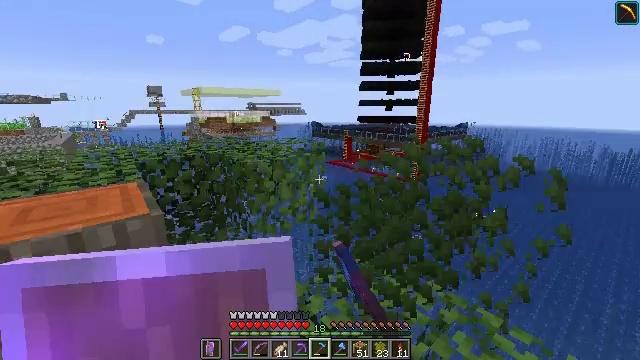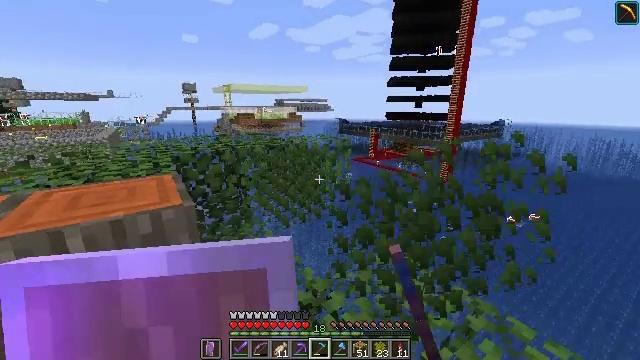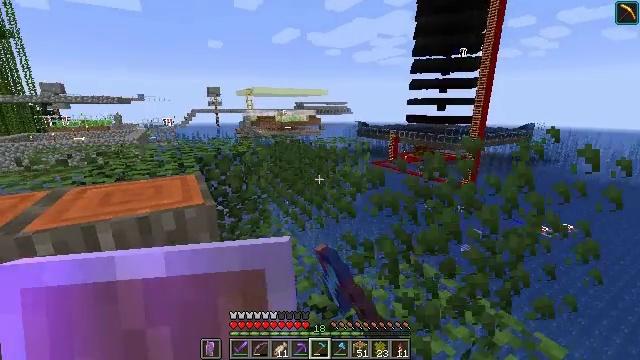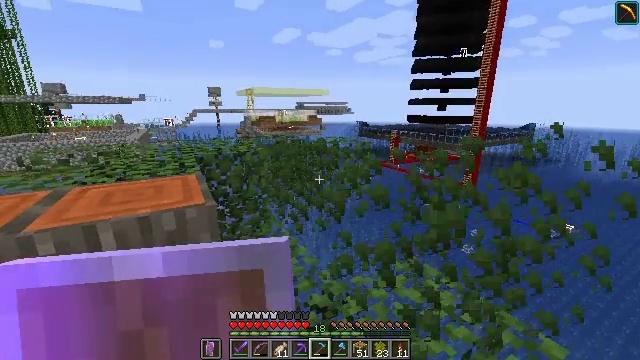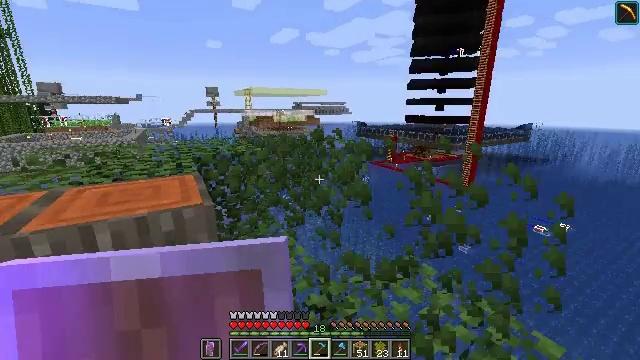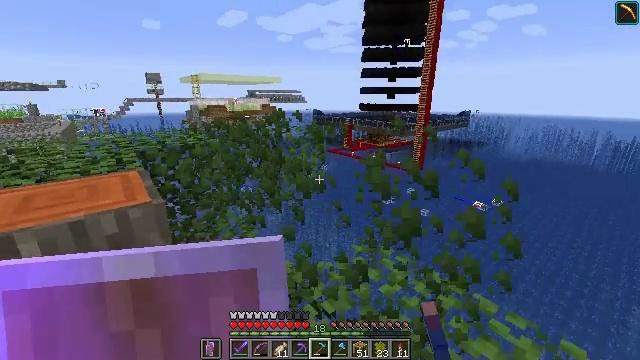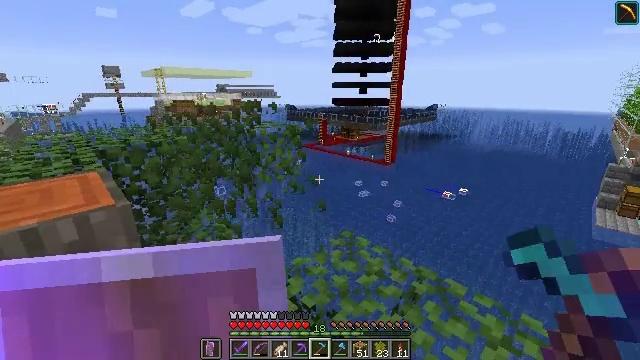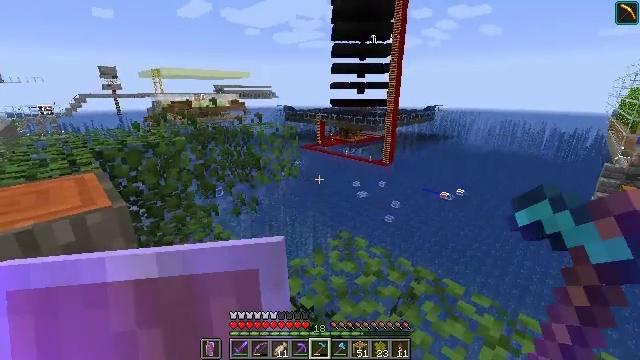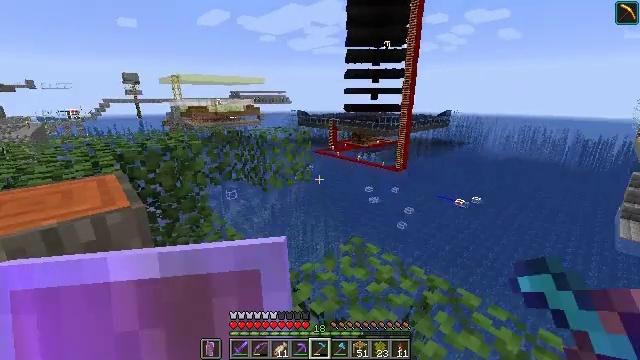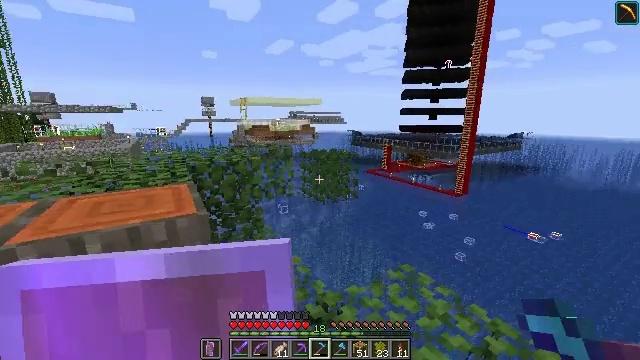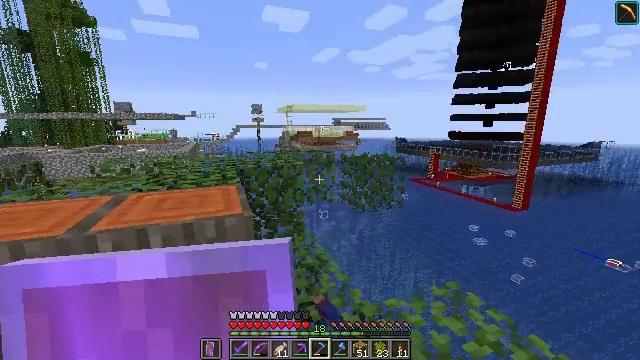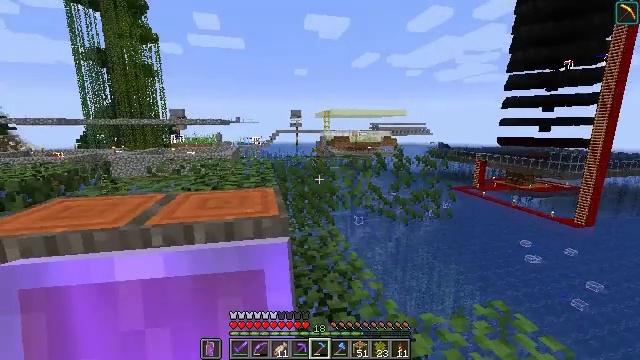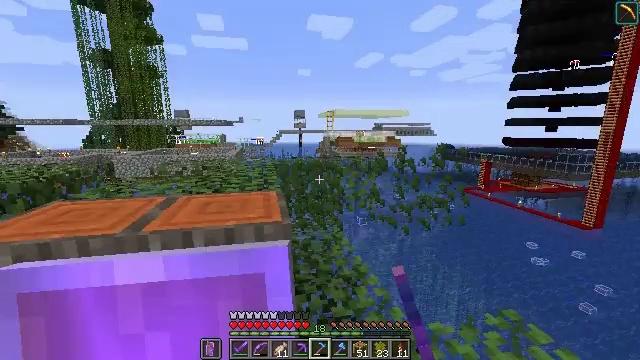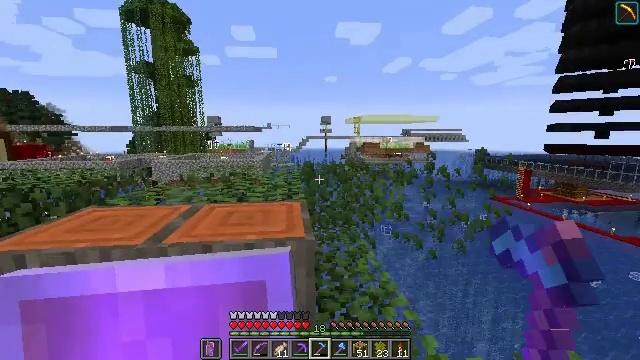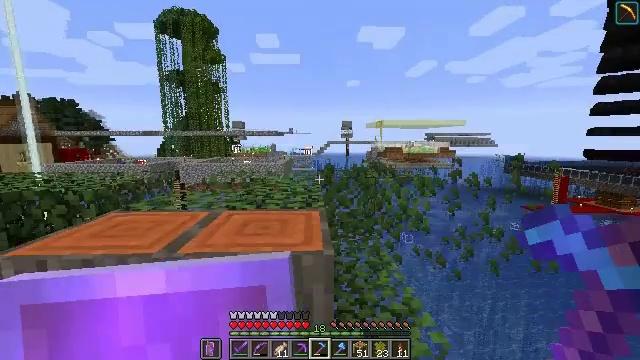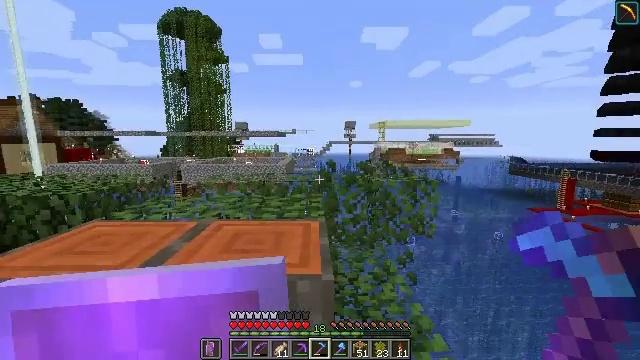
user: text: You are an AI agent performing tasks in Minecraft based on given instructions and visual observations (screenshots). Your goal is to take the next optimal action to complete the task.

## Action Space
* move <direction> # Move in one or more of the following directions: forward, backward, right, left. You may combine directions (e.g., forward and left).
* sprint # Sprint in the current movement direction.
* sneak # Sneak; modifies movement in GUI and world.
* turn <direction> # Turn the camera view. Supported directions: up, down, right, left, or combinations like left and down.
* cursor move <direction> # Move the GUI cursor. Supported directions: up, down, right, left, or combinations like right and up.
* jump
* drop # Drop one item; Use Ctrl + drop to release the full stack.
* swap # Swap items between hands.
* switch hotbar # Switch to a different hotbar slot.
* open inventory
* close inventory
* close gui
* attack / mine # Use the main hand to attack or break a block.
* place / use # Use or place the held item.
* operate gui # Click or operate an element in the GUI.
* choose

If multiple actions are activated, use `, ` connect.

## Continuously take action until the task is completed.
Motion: motion action
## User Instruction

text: Remove acacia leaves from the branches.
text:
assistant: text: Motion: turn left, attack / mine
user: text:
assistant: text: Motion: turn left, attack / mine
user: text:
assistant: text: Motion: attack / mine
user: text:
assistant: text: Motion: attack / mine
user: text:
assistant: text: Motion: turn right and down, attack / mine
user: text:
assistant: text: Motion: turn right and down, attack / mine
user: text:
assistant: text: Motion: attack / mine
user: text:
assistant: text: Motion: turn left and up, attack / mine
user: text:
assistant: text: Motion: turn left and up, attack / mine
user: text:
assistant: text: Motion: turn left and up, attack / mine
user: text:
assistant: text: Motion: turn left and up, attack / mine
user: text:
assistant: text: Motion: move forward, attack / mine
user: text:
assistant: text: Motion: move forward, turn left and up, attack / mine
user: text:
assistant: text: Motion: move forward, turn left and up, attack / mine
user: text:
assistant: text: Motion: move forward, attack / mine
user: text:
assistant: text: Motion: move forward, turn left, attack / mine
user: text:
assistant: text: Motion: move forward, turn left, attack / mine
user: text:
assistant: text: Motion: move forward, turn left, attack / mine
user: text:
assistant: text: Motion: turn left, attack / mine
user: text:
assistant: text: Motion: turn left and down, attack / mine
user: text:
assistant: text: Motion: turn left and down, attack / mine
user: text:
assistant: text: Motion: attack / mine
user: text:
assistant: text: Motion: attack / mine
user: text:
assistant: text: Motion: turn right, attack / mine
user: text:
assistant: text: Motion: turn right and down, attack / mine
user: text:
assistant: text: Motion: turn right and down, attack / mine
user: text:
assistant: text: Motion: turn right, attack / mine
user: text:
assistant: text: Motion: turn right, attack / mine
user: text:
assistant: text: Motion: turn right and up, attack / mine
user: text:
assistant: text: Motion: turn right and up, attack / mine